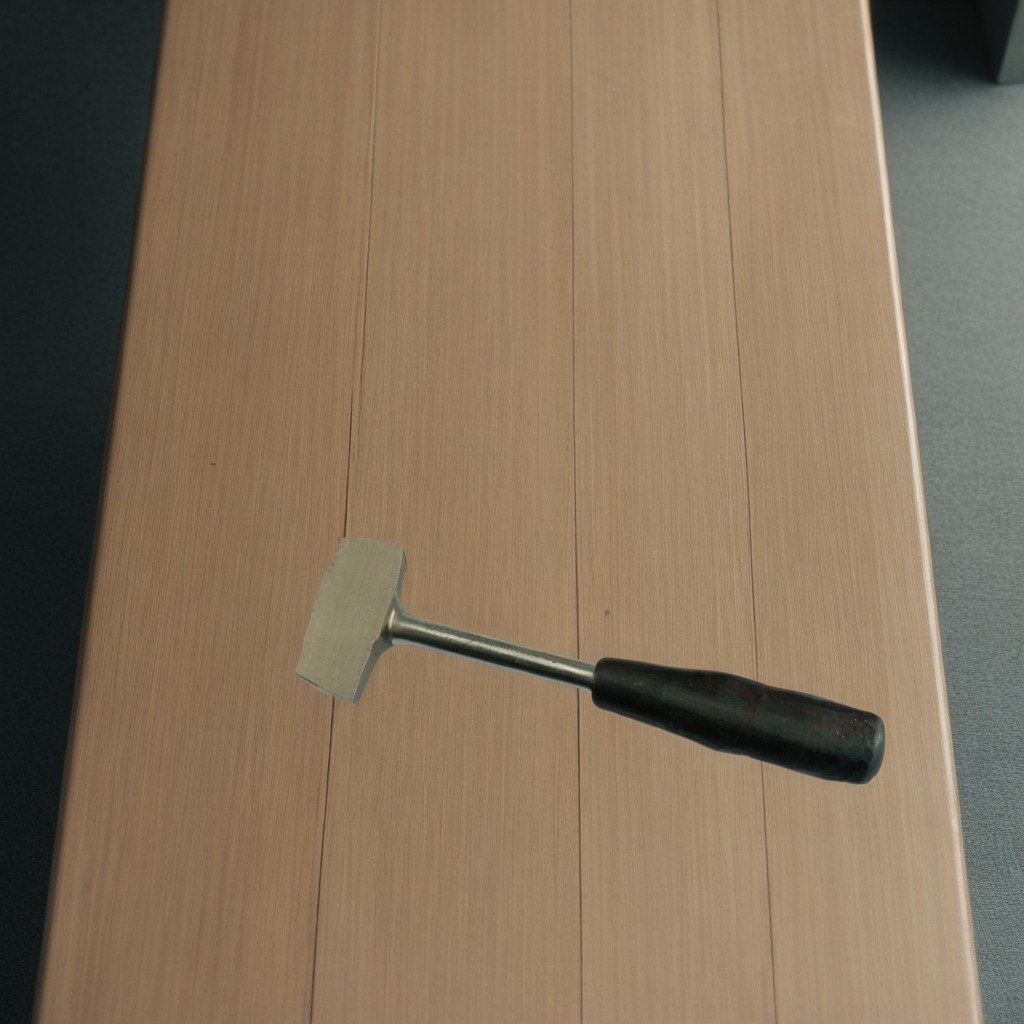
A hammer is lying on a workbench inside a coastal fishing gear workshop.